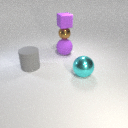
large purple rubber sphere to the left of large cyan metal sphere